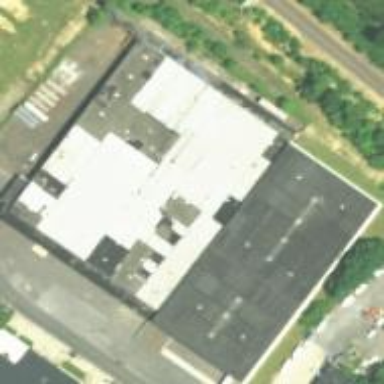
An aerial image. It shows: Industrial building.